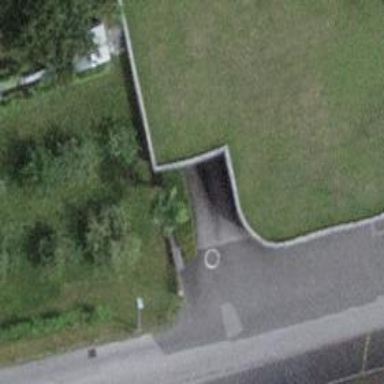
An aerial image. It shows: Parking entrance.